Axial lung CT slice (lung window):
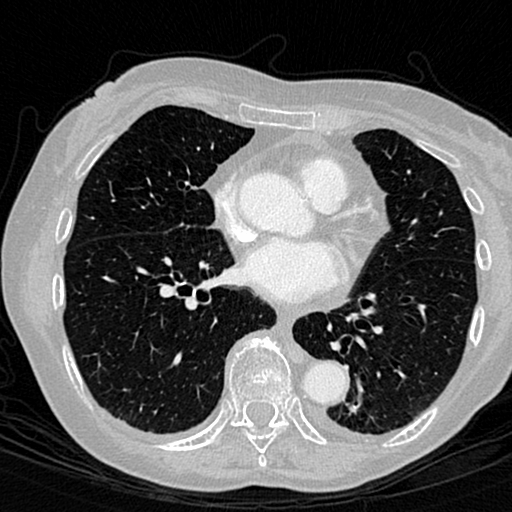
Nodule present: yes
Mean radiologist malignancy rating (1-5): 1